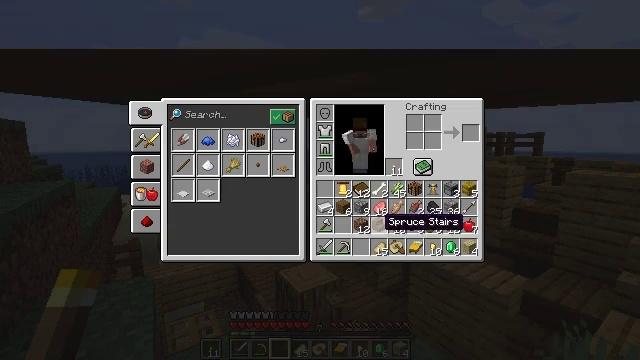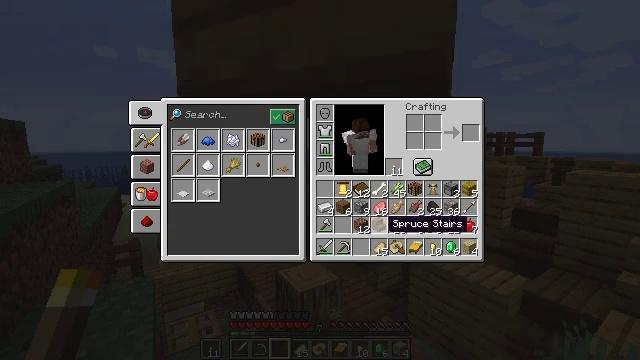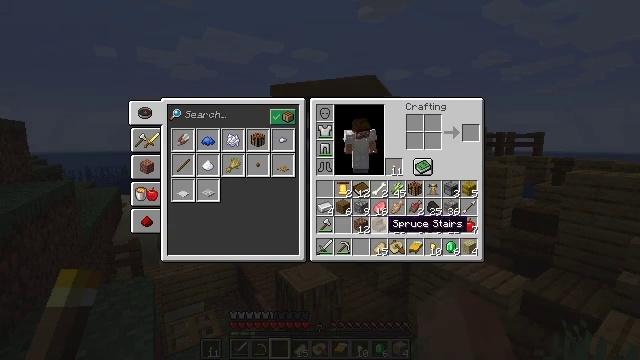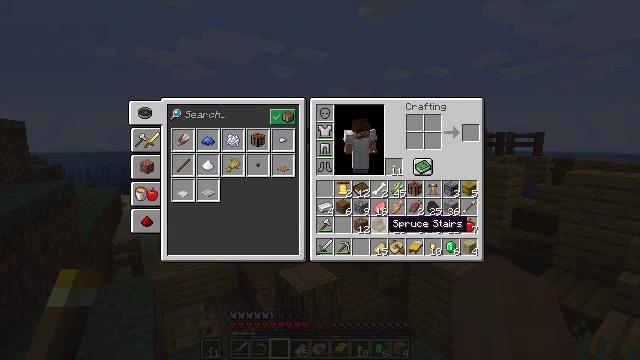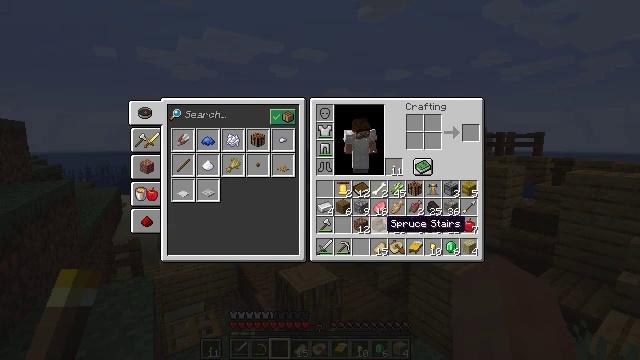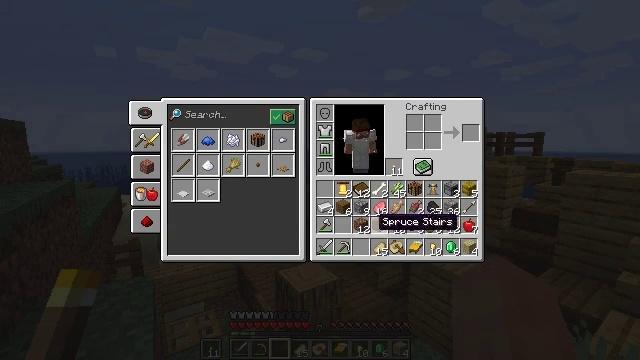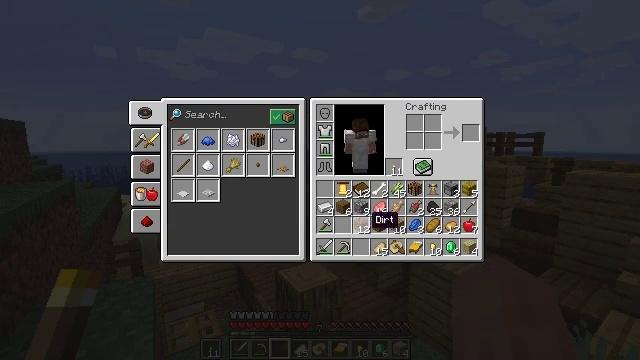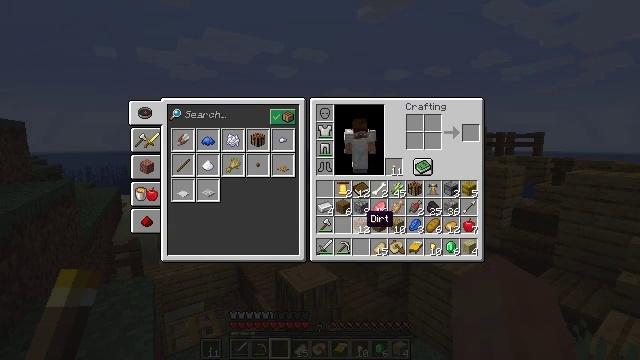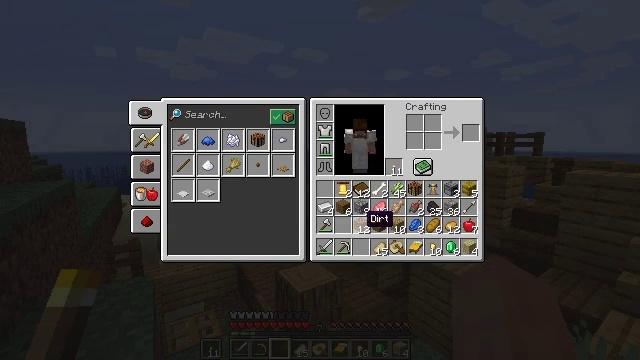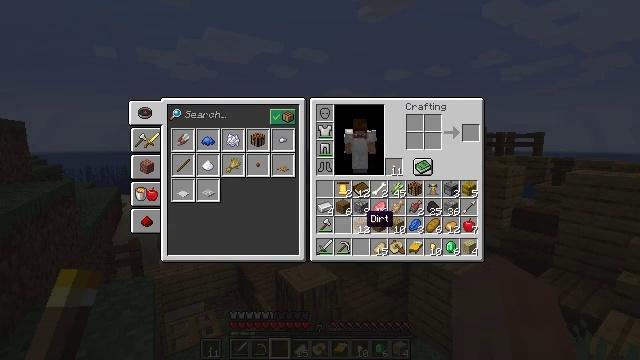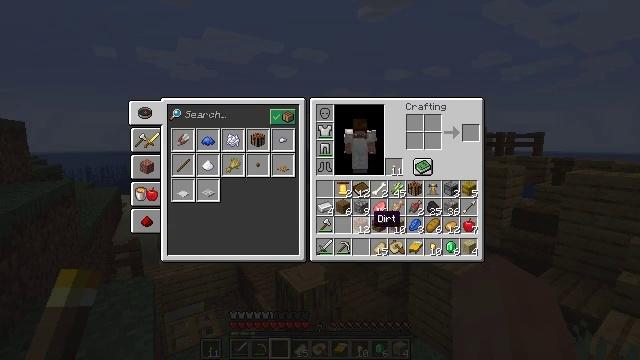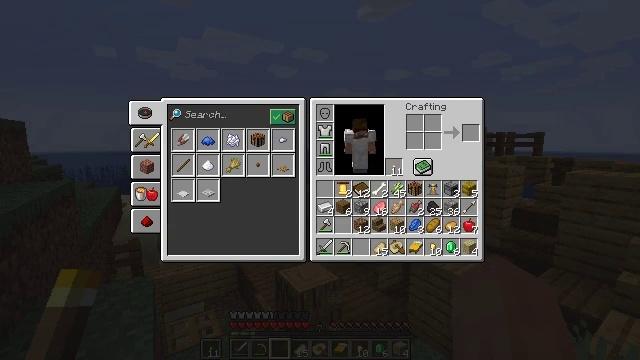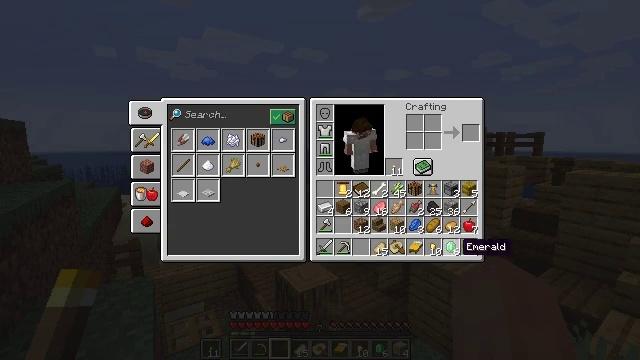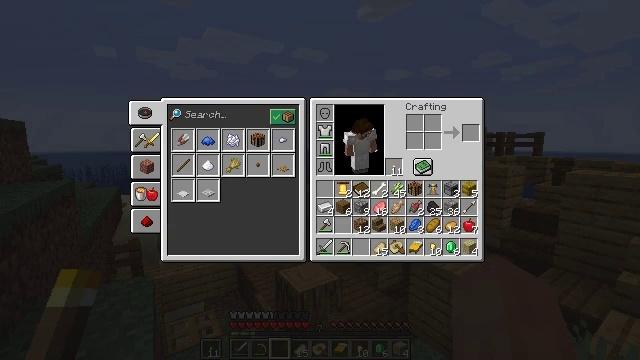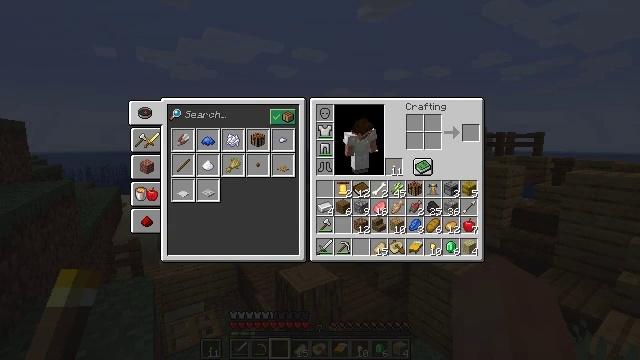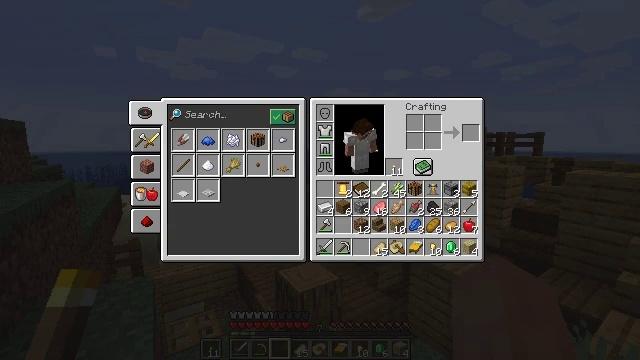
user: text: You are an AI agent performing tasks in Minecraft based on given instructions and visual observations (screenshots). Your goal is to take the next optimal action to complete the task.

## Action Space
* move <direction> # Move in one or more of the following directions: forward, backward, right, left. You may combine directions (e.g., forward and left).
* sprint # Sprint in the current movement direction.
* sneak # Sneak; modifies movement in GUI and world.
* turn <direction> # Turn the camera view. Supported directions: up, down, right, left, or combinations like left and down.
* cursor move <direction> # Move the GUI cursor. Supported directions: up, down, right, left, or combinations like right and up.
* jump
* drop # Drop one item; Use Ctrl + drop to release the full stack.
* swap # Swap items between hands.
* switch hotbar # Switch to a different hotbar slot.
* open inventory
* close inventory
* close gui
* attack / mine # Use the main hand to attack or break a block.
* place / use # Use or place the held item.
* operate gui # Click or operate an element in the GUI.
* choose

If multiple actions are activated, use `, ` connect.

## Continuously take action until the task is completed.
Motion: motion action
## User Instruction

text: Drop a cod.
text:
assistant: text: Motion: open gui
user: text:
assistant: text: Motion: no_op
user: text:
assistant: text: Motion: no_op
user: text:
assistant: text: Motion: no_op
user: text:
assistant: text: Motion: cursor move left
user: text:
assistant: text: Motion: cursor move left
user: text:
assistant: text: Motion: no_op
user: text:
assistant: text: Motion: no_op
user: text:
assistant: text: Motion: no_op
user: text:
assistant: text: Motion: cursor move right
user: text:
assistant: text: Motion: cursor move right
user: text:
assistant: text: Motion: cursor move right and down
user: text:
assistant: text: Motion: cursor move right and down
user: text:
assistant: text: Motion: cursor move right
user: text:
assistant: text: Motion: no_op
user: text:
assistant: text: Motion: no_op
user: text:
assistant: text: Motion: no_op
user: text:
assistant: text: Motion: no_op
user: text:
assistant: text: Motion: cursor move left and up
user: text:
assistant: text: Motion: cursor move left and up
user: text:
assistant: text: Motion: cursor move left and up
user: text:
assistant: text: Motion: cursor move left and up
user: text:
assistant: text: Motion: cursor move left and up
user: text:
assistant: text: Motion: no_op
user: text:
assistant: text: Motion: no_op
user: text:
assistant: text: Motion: no_op
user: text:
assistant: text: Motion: no_op
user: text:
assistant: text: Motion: no_op
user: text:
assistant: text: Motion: no_op
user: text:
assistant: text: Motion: no_op